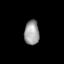
Tissue: lung
Cell type: Smooth muscle cells
Senescence score: 0.6362
Nuclear area (px): 357
Mean DAPI intensity: 157.12